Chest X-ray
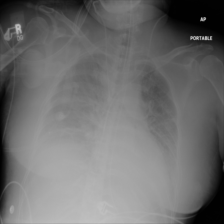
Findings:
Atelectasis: negative
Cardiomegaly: negative
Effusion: negative
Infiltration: negative
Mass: negative
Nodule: negative
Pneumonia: negative
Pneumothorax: negative
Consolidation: negative
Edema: positive
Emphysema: negative
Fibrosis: negative
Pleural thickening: negative
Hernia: negative